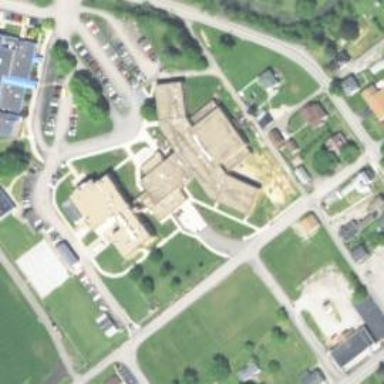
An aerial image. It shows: School.